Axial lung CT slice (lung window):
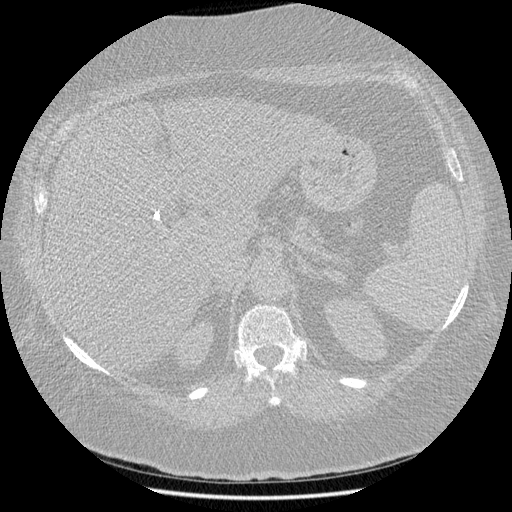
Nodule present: no